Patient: sex M, age 29
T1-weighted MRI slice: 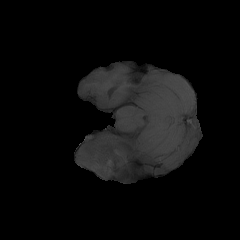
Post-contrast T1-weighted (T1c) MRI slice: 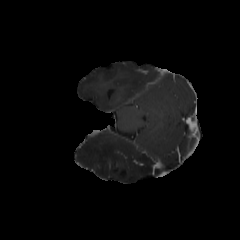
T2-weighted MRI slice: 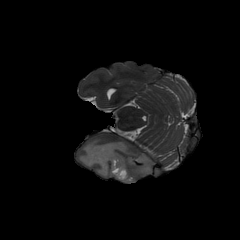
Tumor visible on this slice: yes
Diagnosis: Astrocytoma, IDH-mutant
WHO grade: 4